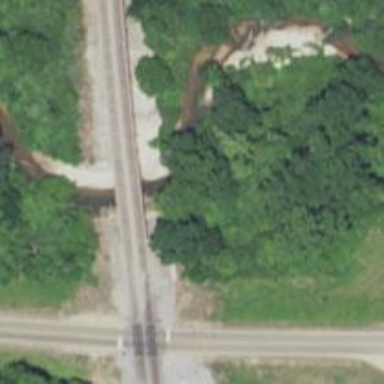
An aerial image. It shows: Bridge over railway line.